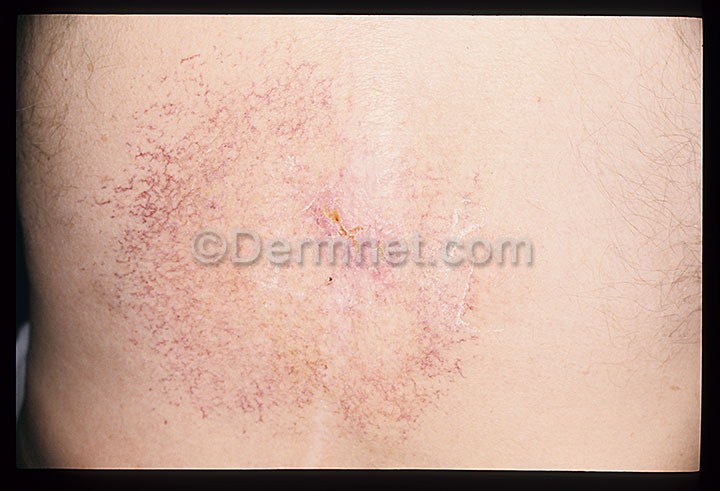
Disease: Light Diseases and Disorders of Pigmentation